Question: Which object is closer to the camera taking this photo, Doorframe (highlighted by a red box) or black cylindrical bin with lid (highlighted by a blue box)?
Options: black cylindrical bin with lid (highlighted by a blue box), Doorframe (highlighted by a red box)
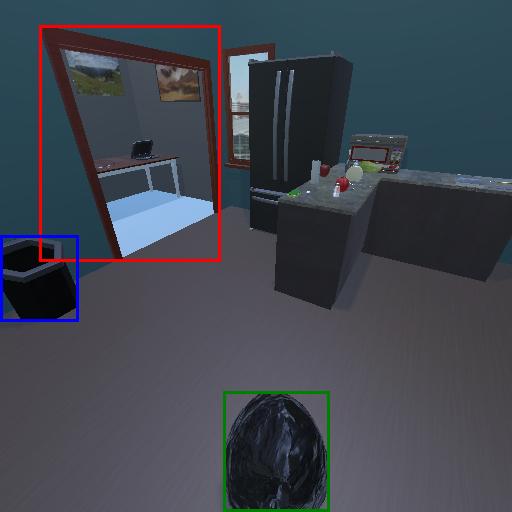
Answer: black cylindrical bin with lid (highlighted by a blue box)